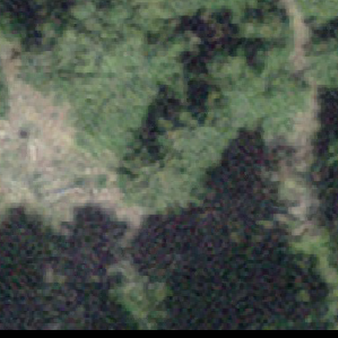
Label: other